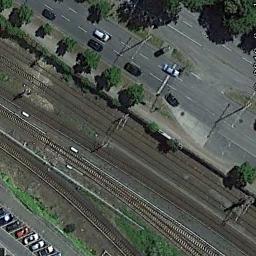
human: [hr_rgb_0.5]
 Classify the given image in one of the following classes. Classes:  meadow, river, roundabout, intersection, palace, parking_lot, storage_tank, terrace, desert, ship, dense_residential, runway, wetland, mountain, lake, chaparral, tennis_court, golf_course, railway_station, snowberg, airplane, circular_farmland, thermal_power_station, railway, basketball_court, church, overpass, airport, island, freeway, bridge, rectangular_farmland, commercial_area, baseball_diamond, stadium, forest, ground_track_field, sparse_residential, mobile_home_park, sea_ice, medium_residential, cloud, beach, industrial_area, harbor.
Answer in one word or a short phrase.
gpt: railway